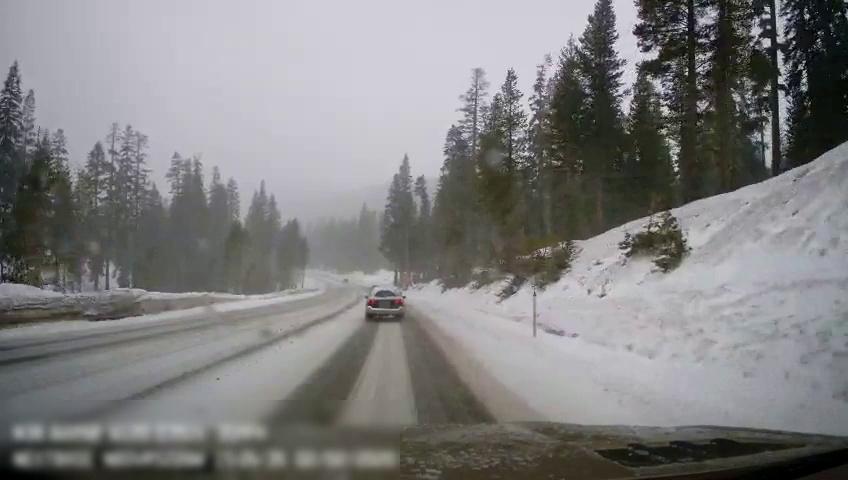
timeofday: Day
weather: Snowy
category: Drivable Space
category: Vehicles | SUV